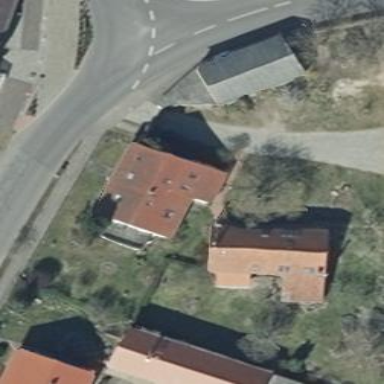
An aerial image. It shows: House with gabled roof oriented along with red color.